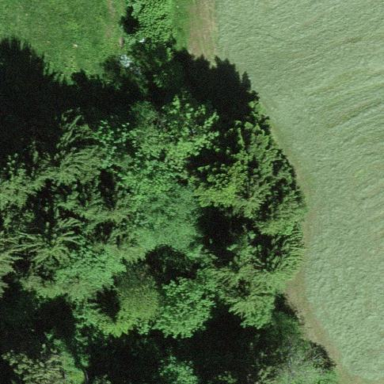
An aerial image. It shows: Mixed leaf cycle forest.